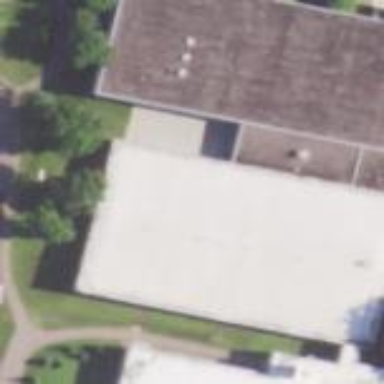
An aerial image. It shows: Commercial building that serves as sports center for ice hockey.